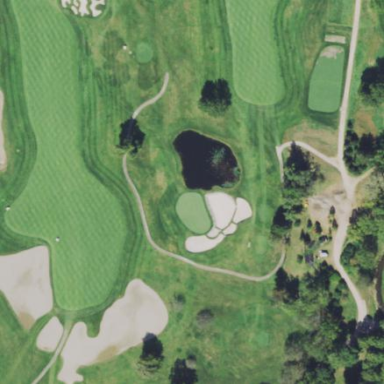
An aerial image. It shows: Rough area in golf course.